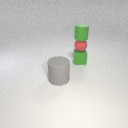
small green rubber cylinder above small green rubber cube